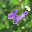
Label: 4